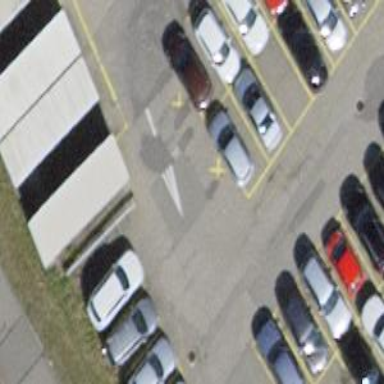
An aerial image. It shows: Assembly point designated for emergencies.